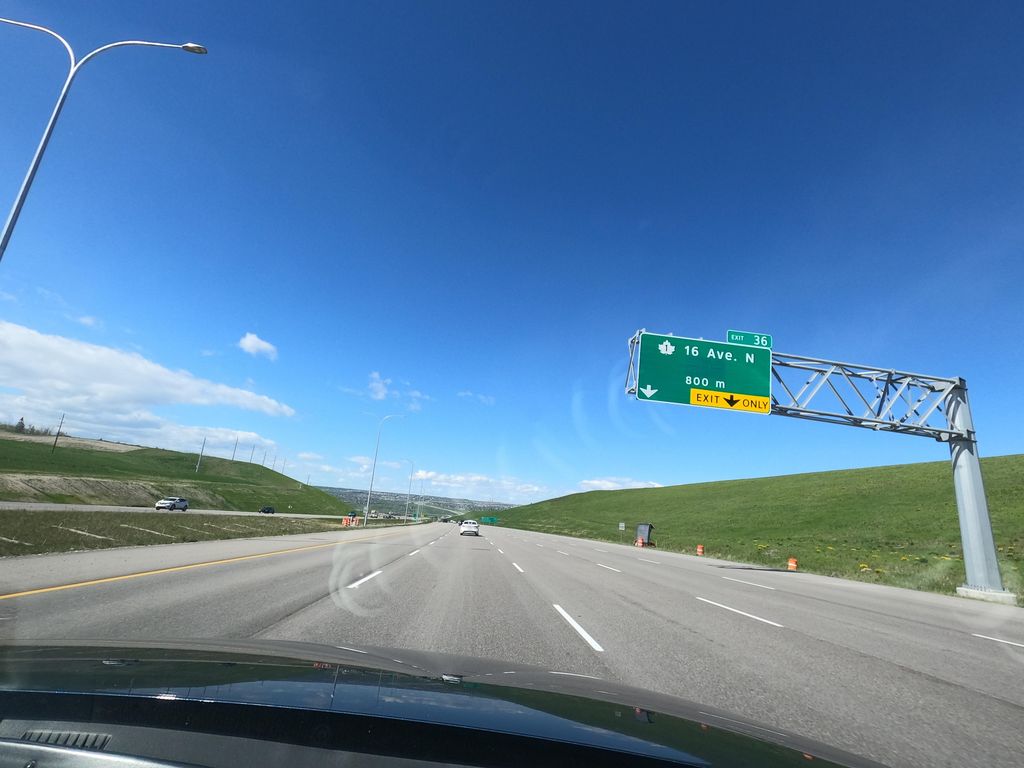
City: calgary